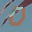
Label: 0